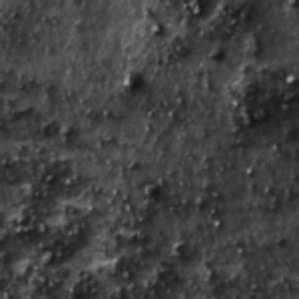
Label: frost